Frequency: 65000
Velocity: 0,2015
Power: 44,3
Pulse duration: 0,0000001
Pass count: 1
Magnification: 10
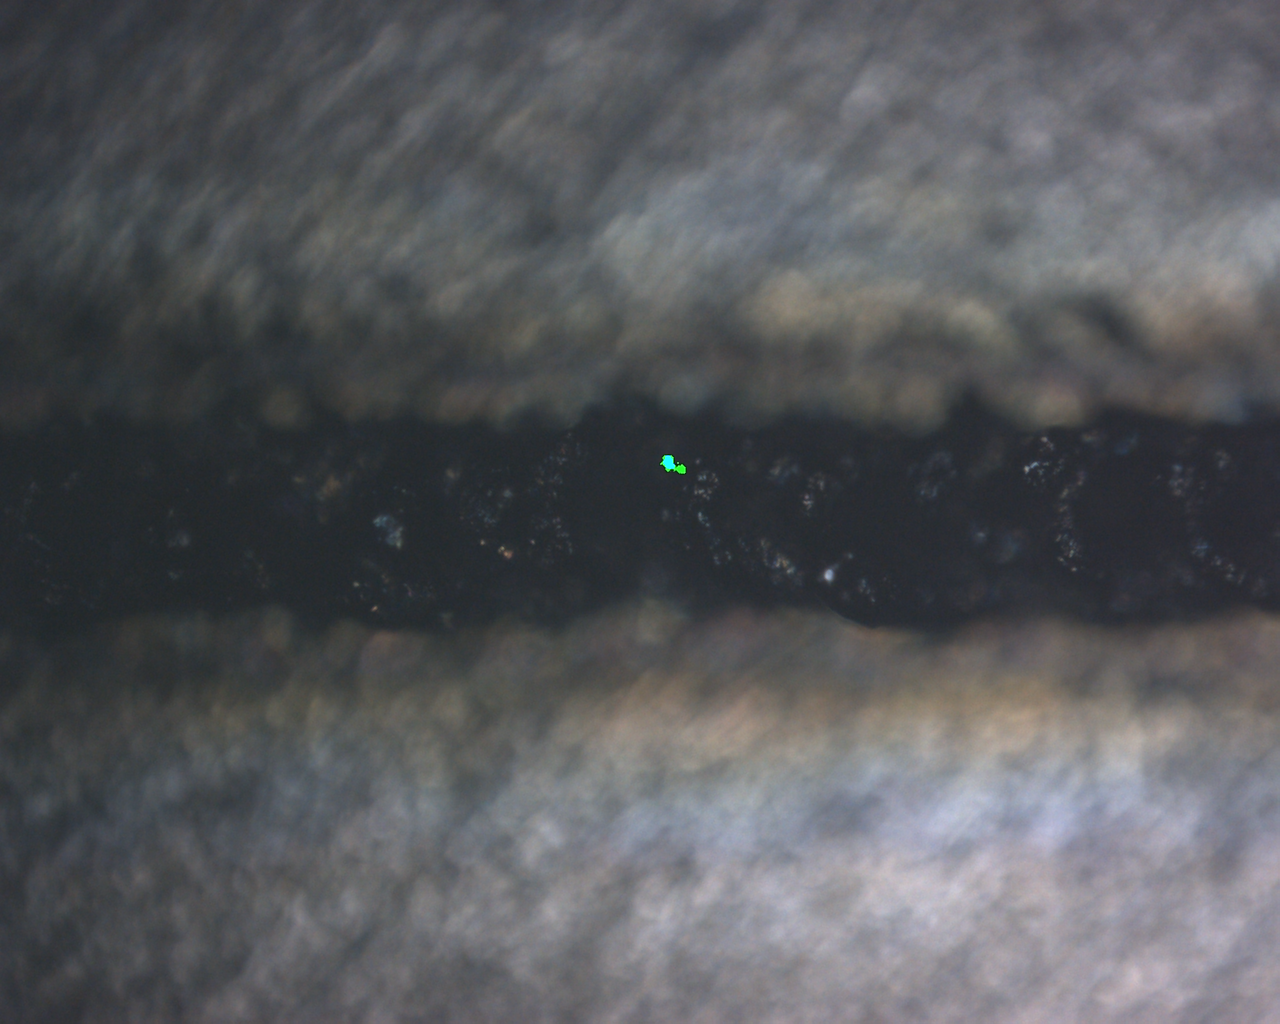
Measured width: 116.136
Other width: 94.781